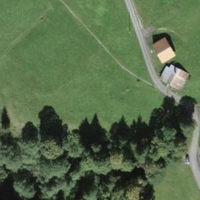
EUNIS habitat code: 24
Species observed at this site:
Cardamine pratensis